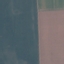
Land use / land cover: AnnualCrop